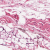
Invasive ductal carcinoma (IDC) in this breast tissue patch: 0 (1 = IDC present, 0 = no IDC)